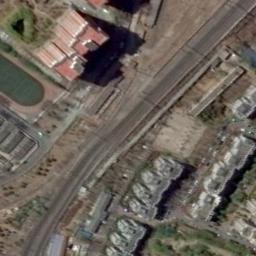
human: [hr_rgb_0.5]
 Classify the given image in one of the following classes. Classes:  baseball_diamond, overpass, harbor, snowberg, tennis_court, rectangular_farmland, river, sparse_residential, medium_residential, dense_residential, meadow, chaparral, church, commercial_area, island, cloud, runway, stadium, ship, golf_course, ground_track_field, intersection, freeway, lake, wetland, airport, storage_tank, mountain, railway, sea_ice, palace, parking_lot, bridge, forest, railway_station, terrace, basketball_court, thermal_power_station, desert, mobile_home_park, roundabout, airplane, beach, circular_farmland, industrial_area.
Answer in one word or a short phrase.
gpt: railway